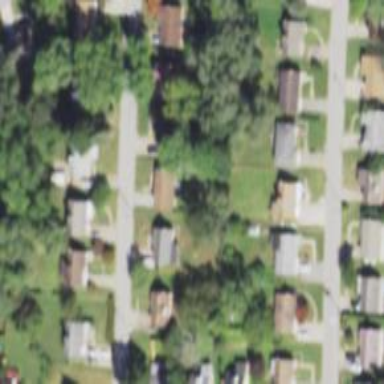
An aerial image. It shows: Driveway.